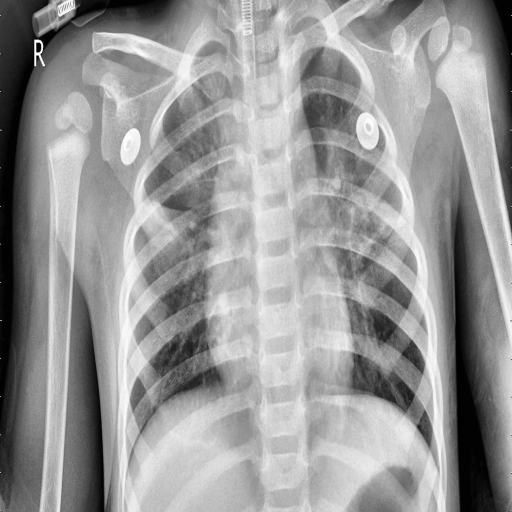
Finding: PNEUMONIA